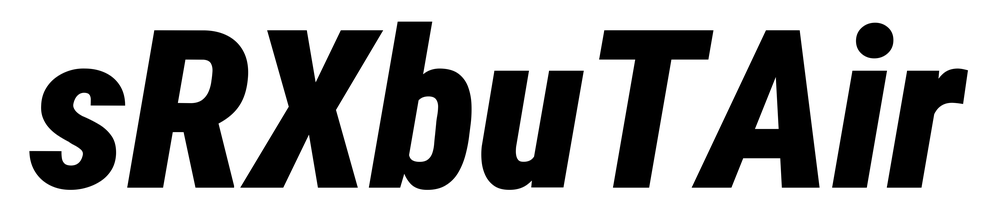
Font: Roboto-Italic_Condensed_Black_Italic